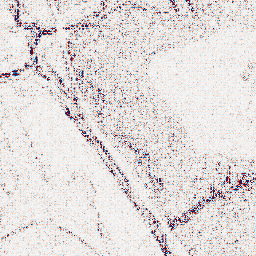
Category: wavelet
Decomposition family: wavelet_reverse_biorthogonal
Decomposition parameters: wavelet: rbio2.4
level: 1
Upsampling method: sinc_hamming
Upsampling parameters: scale: 8
kernel_size: 16
Upsampling scale: 8